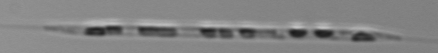
Label: Rhizosolenia